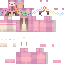
A female human skin with pale skin, wearing brown long hair dressed in a blue tshirt and red pants, featuring a closed mouth.